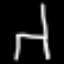
Label: chair